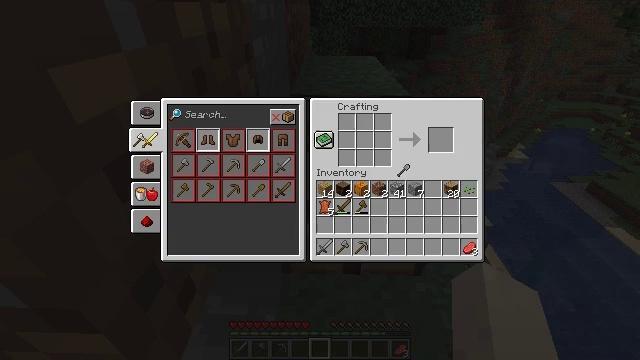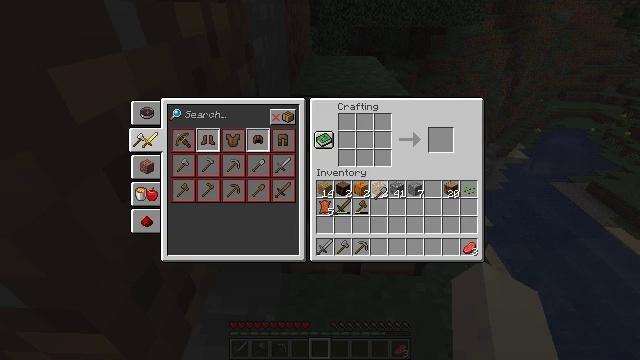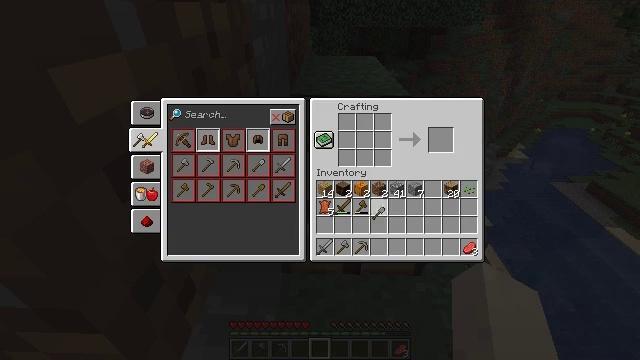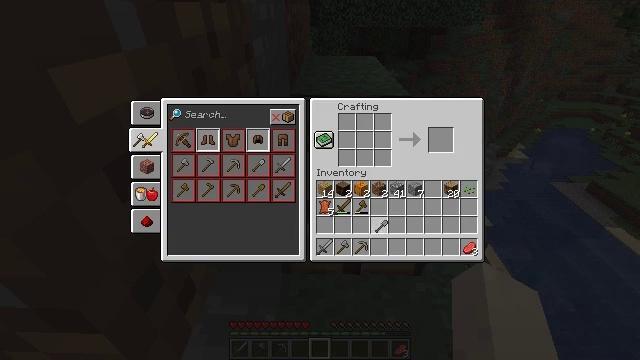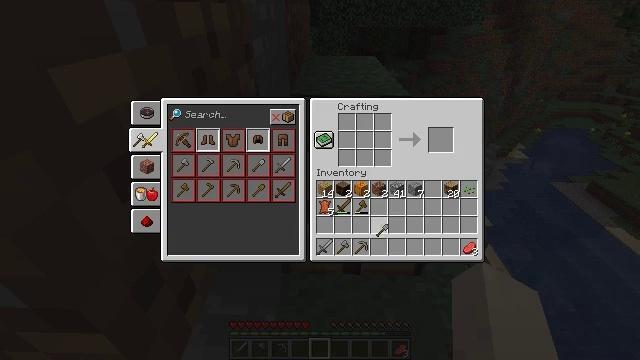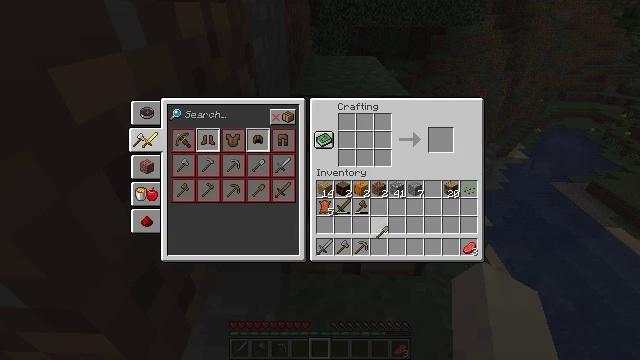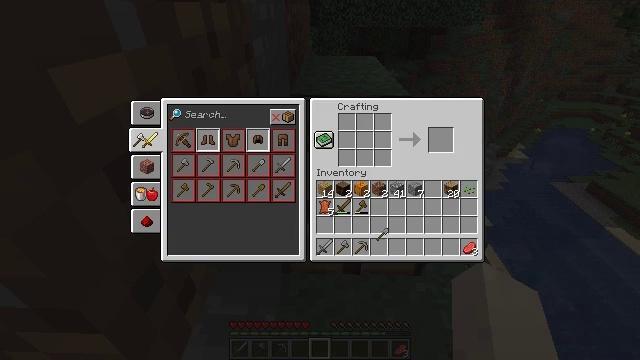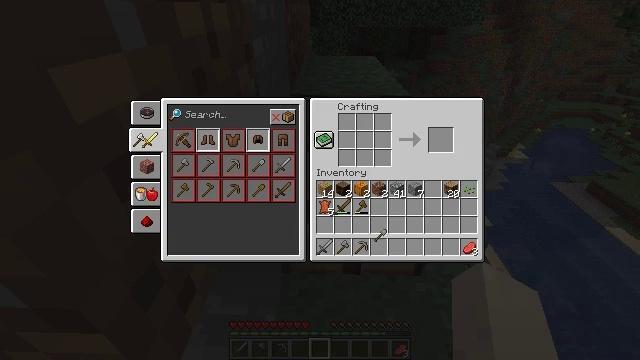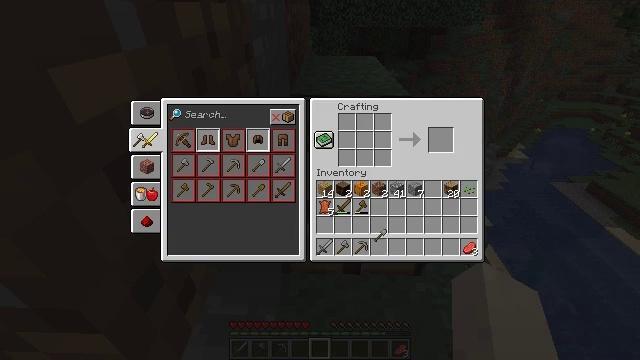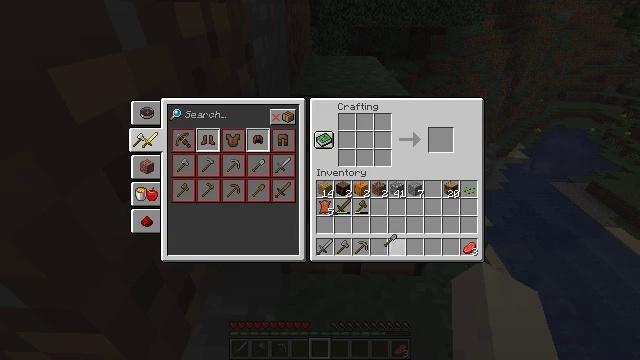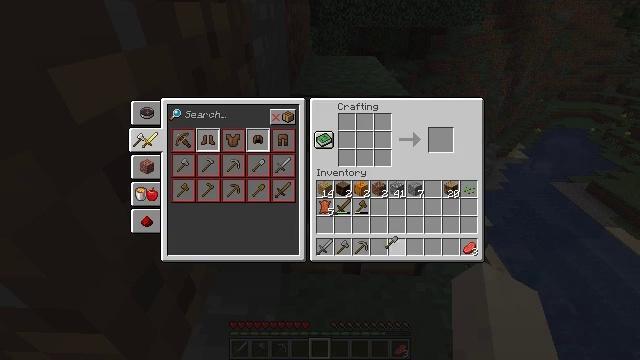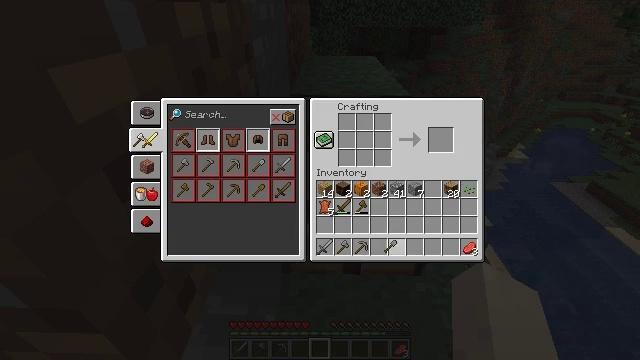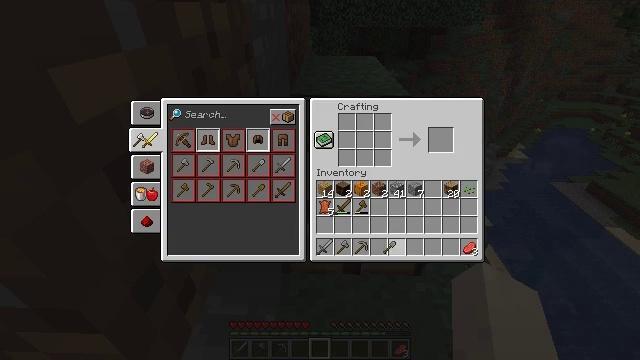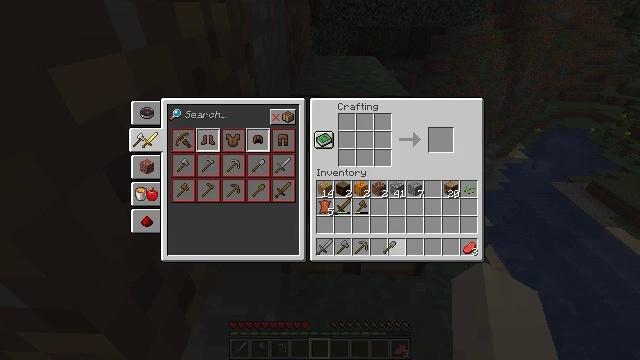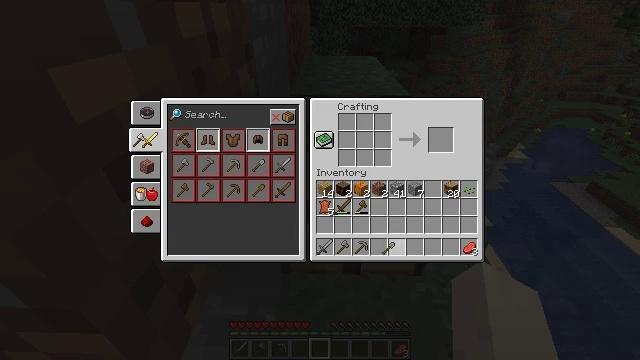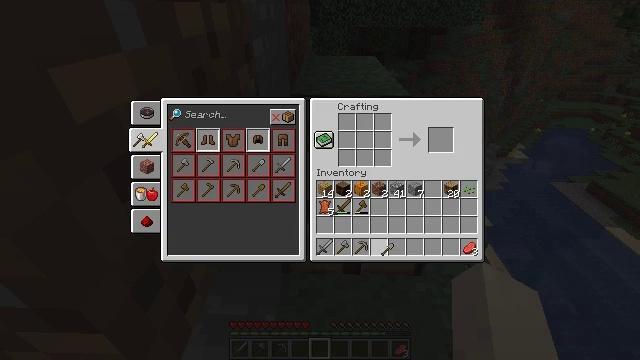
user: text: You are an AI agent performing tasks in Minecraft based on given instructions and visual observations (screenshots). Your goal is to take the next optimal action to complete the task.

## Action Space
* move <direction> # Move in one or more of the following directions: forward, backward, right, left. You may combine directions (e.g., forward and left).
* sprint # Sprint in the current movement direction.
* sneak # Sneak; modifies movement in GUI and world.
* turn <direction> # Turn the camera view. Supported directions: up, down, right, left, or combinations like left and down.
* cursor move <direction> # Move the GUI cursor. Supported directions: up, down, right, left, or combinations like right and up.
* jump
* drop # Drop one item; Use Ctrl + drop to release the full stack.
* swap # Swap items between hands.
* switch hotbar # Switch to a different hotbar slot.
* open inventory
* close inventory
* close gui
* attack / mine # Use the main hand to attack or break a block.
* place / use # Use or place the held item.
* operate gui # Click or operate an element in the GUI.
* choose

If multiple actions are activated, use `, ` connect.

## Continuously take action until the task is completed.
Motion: motion action
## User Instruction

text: Use the crafting grid to craft a leather helmet.
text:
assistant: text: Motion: cursor move left and down, open gui
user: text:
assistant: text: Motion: cursor move down
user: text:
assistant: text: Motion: cursor move down
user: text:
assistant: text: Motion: no_op
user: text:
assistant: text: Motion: no_op
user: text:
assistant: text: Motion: no_op
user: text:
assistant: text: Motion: no_op
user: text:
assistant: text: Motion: no_op
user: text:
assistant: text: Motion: cursor move right
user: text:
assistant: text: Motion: no_op
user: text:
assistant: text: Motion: no_op
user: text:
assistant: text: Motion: no_op
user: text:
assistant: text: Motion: no_op
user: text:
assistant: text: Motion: no_op
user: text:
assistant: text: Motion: no_op
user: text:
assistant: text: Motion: no_op
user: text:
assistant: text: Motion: no_op
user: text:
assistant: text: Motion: no_op
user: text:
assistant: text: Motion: no_op
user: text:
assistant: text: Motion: operate gui
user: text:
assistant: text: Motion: operate gui
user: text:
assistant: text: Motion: operate gui
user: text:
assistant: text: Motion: no_op
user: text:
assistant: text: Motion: no_op
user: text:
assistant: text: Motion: no_op
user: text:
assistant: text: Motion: no_op
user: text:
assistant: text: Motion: cursor move right
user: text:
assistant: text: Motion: no_op
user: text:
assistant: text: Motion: no_op
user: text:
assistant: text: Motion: no_op